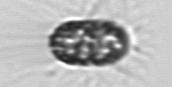
Label: Corethron_hystrix